Interaction volume radius: 5 \u00c5
Interaction volume height: 15 \u00c5
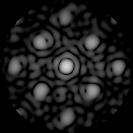
Disorder parameter: 0.2962